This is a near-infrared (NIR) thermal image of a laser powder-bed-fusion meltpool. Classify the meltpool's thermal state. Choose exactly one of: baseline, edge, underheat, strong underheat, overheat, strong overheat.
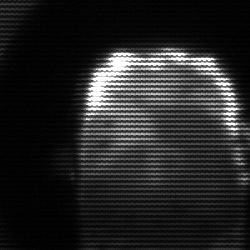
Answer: baseline